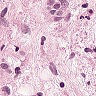
Metastatic tissue present: yes